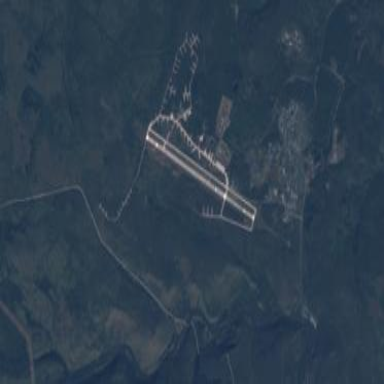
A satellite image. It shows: Military airfield in use.